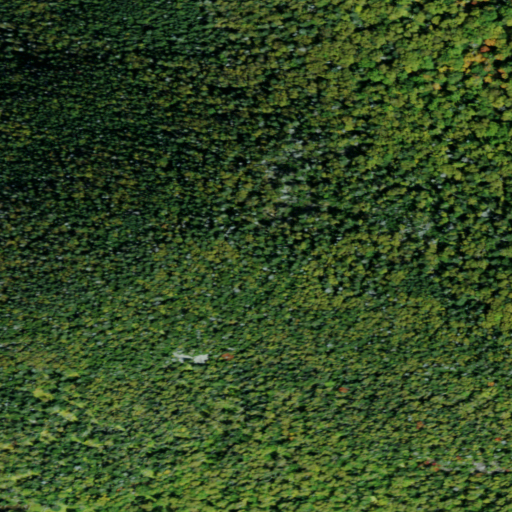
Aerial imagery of mountain in New York named Dun Brook Mountain containing evergreen forest and deciduous forest